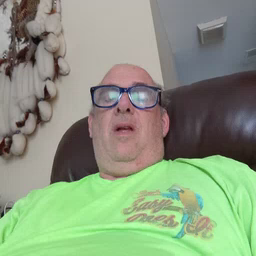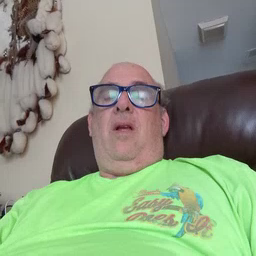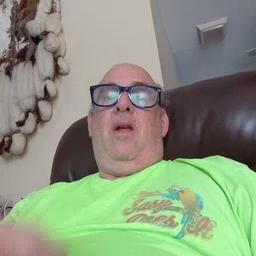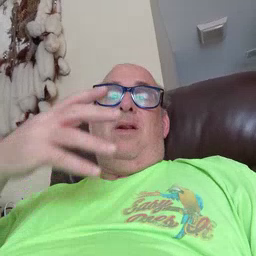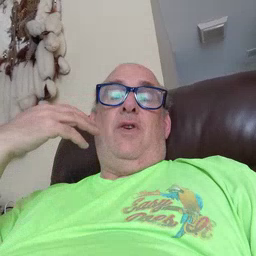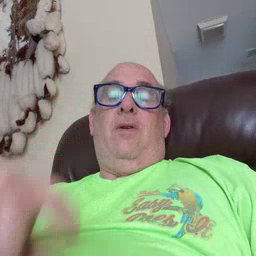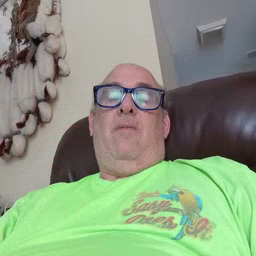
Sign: tiger